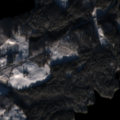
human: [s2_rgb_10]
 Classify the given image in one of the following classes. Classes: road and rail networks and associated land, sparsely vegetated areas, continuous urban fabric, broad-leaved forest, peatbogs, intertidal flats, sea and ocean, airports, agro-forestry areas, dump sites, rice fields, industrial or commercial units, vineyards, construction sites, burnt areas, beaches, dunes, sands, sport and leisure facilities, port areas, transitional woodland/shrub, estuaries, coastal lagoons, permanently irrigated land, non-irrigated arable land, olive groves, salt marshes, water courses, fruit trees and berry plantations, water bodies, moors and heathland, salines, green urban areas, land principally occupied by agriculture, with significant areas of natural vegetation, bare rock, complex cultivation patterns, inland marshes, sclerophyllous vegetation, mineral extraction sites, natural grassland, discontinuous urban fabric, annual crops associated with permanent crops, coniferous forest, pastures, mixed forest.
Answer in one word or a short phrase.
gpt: land principally occupied by agriculture, with significant areas of natural vegetation, broad-leaved forest, mixed forest, water bodies